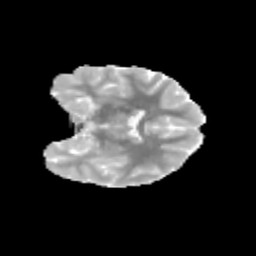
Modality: MD
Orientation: coronal
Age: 11
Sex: female
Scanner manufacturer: siemens
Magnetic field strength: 3 T
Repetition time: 3.8 s
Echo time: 0.07 s